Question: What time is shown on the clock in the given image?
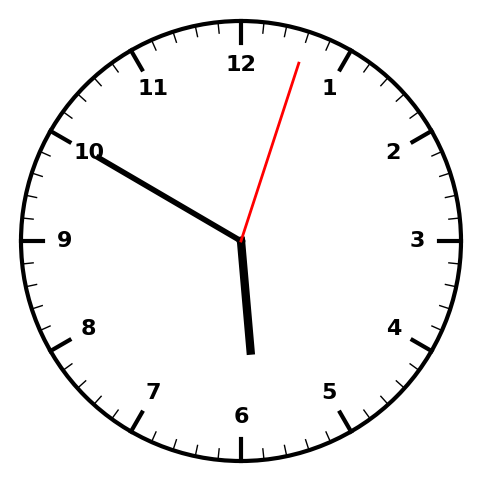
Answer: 05:50:03